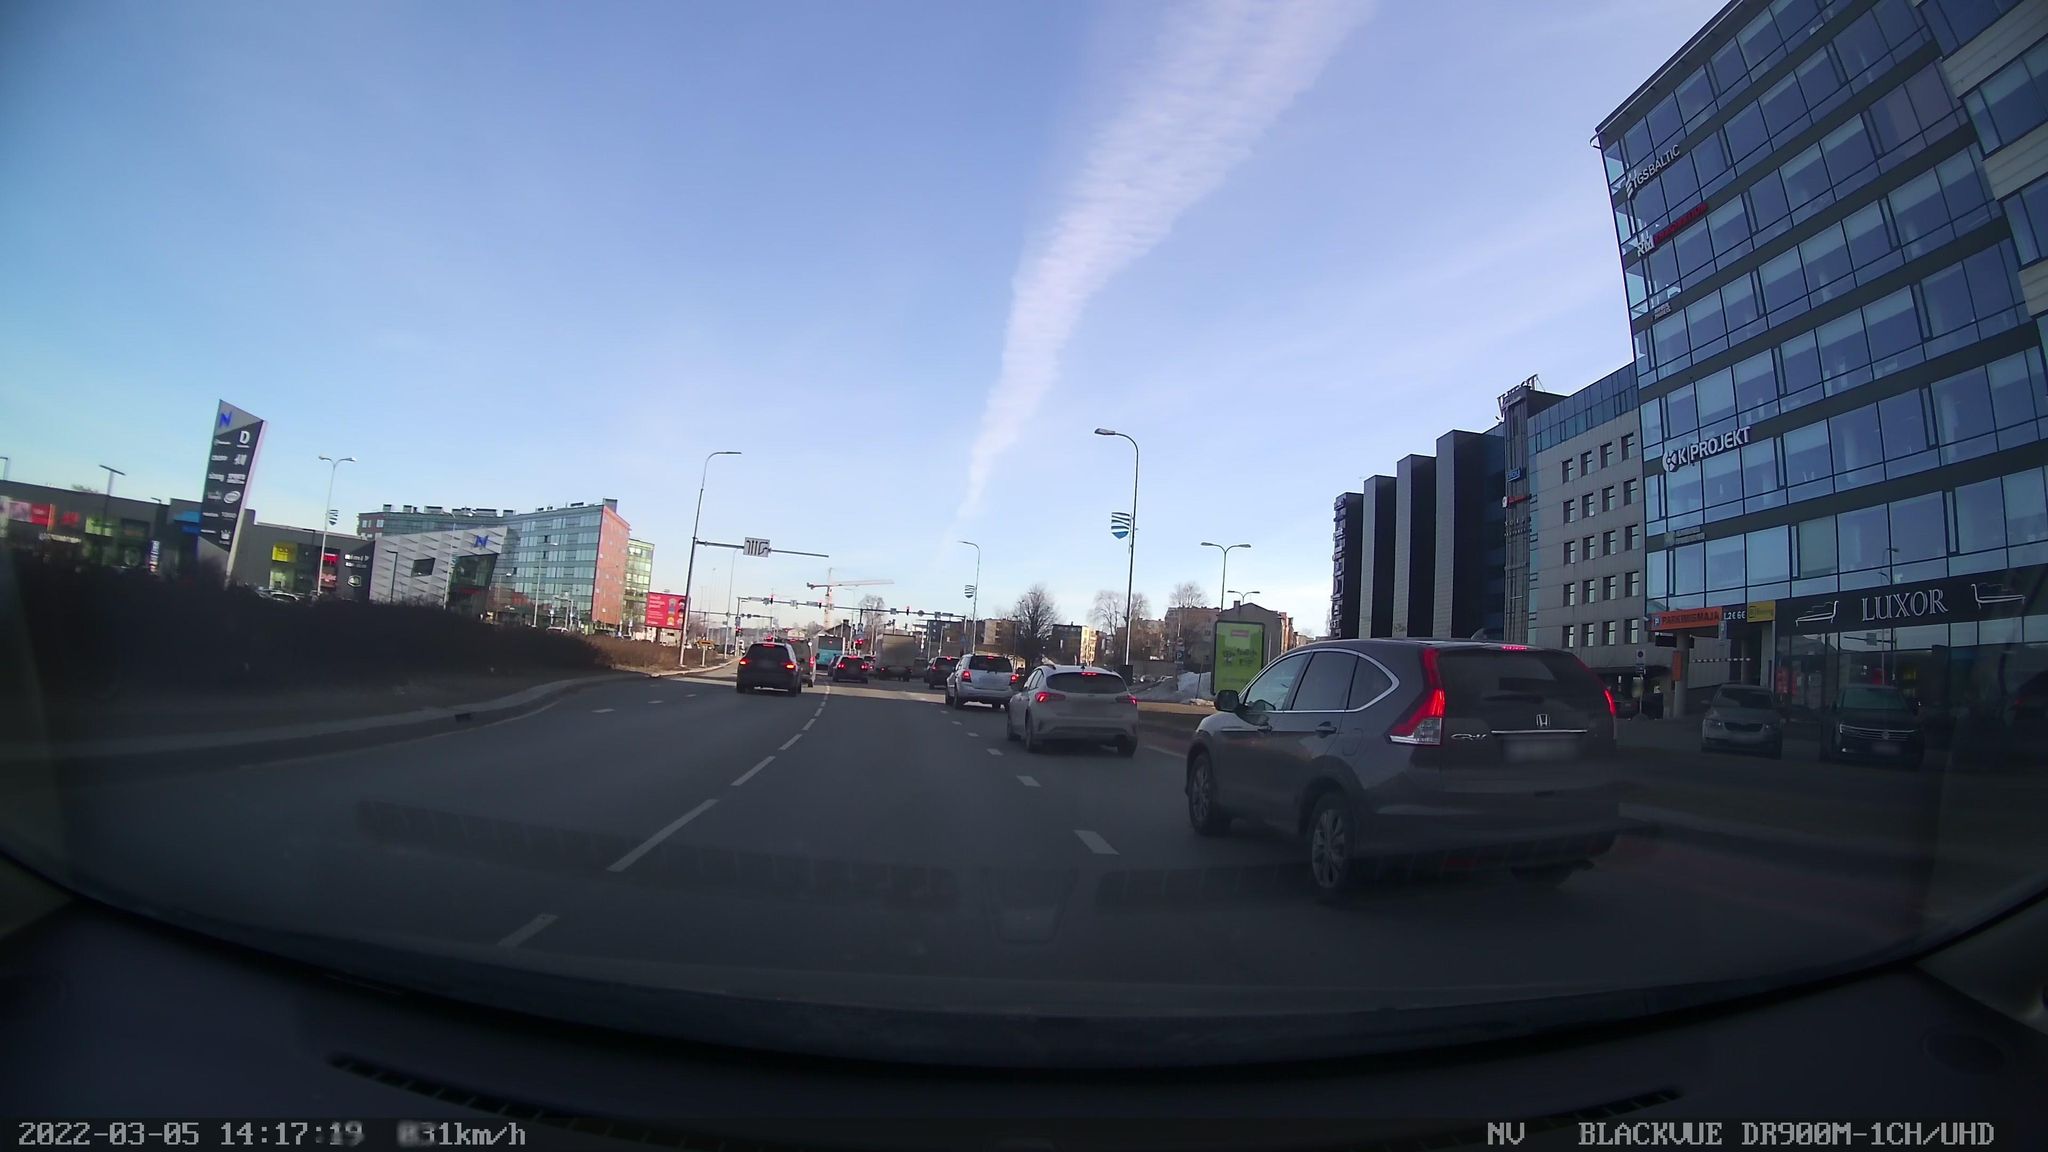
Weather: clear
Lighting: day
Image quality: good
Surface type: driving surface
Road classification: trunk_link
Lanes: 1
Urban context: urban centre
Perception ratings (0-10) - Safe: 6.37, Lively: 5.22, Beautiful: 1.41, Boring: 2.69, Depressing: 3.53, Wealthy: 4.83